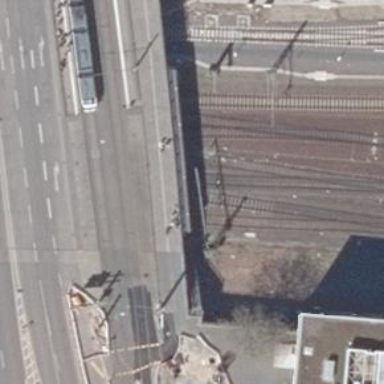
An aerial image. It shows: Railway signal.